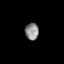
Tissue: prostate
Cell type: Fibroblasts
Senescence score: 0.6962
Nuclear area (px): 218
Mean DAPI intensity: 144.28